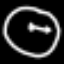
Label: clock